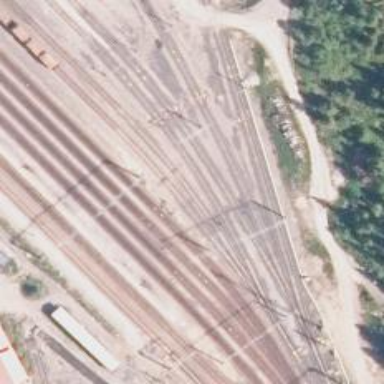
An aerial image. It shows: Railway signal.